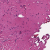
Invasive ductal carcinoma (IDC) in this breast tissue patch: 0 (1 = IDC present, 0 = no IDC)